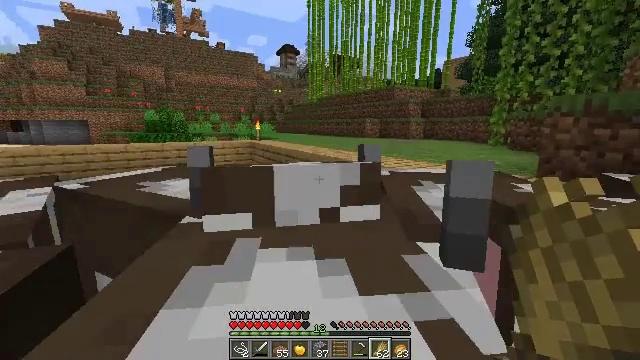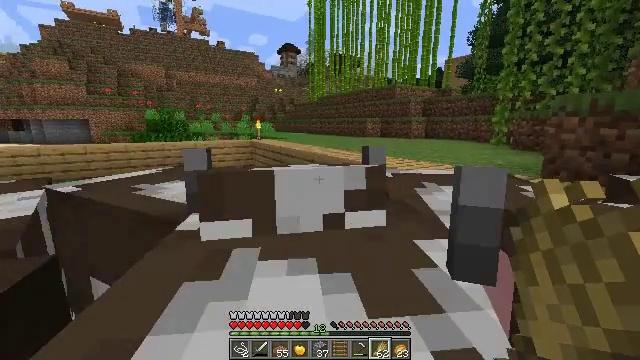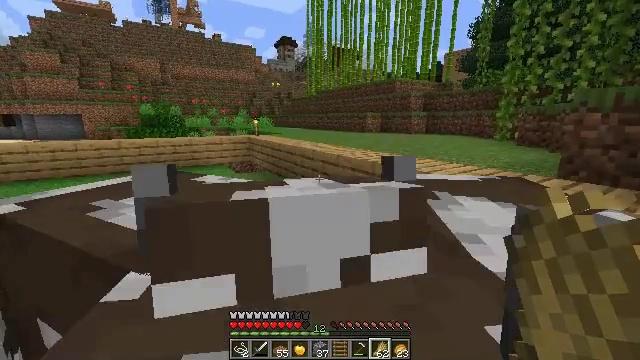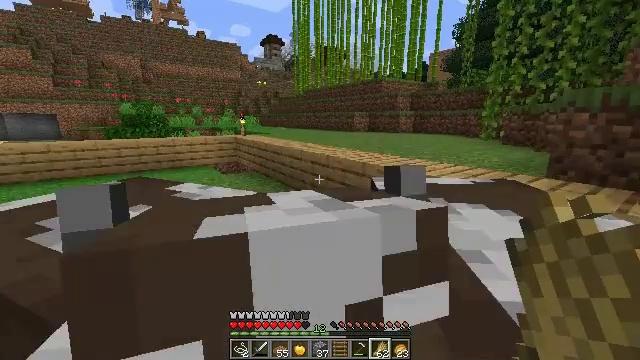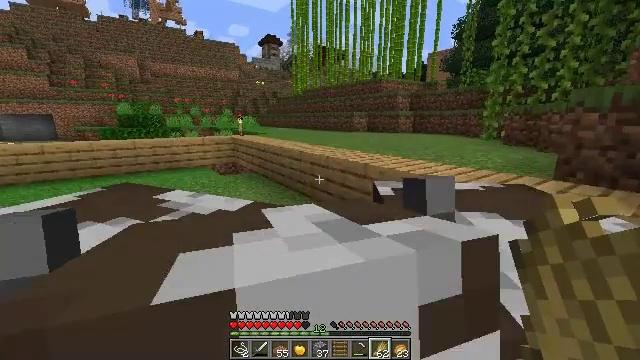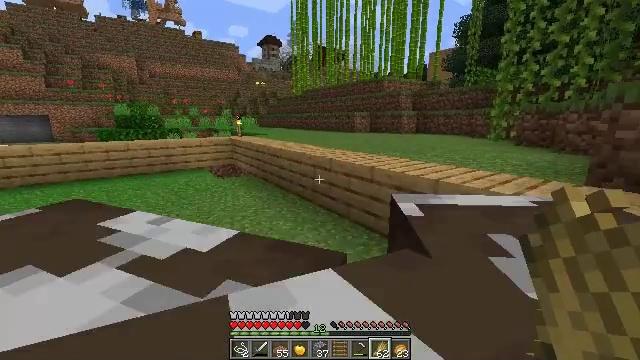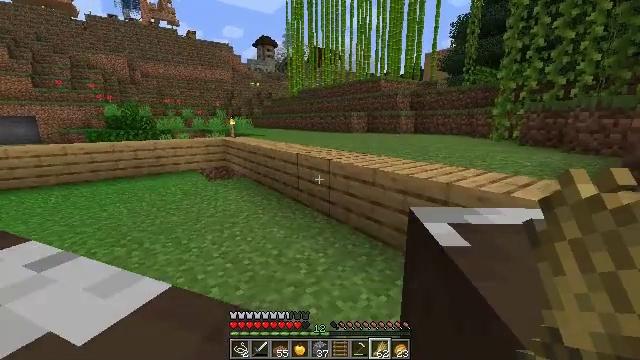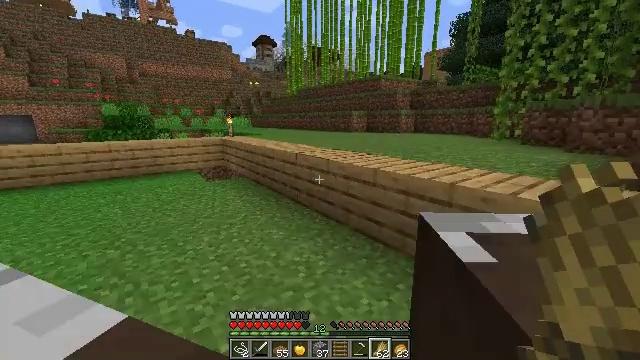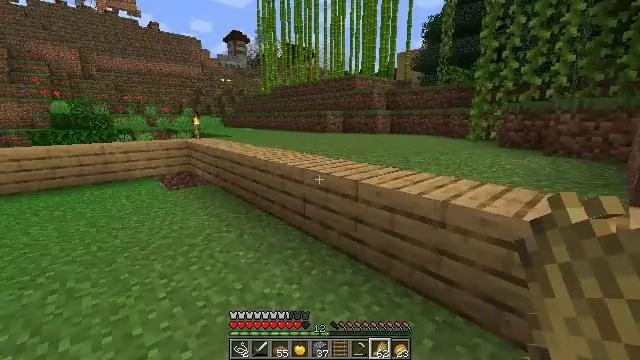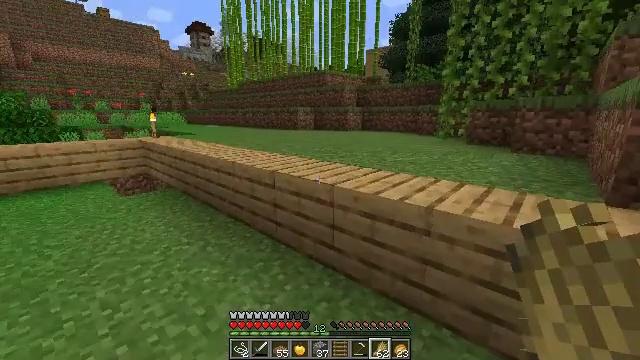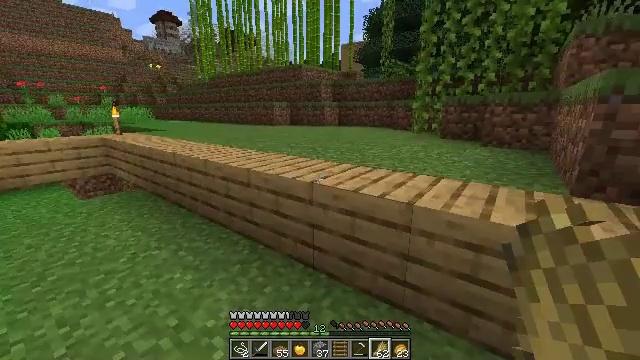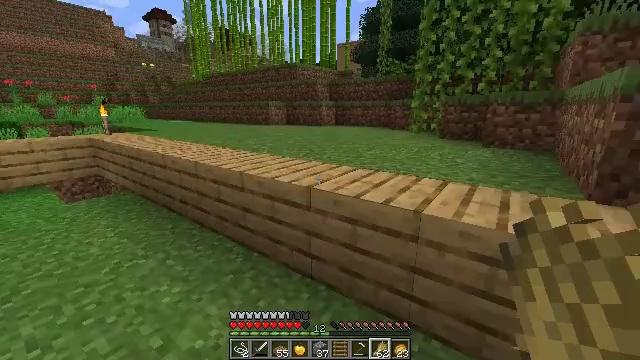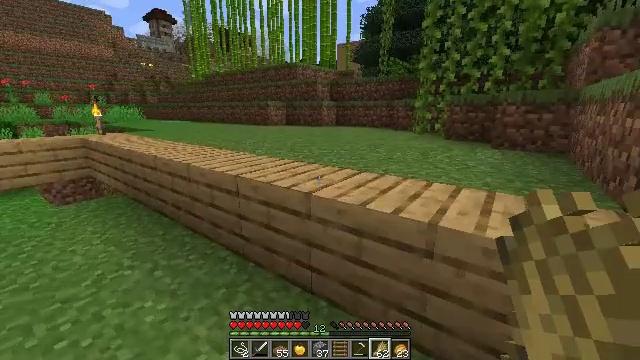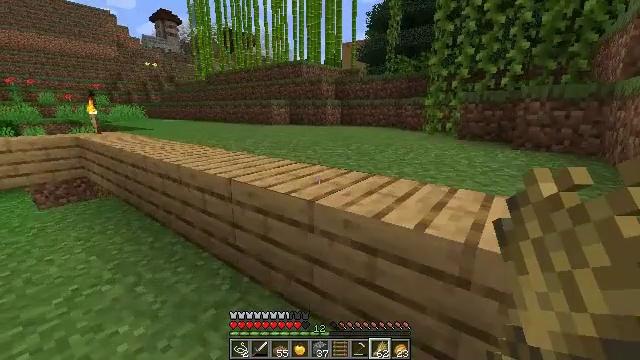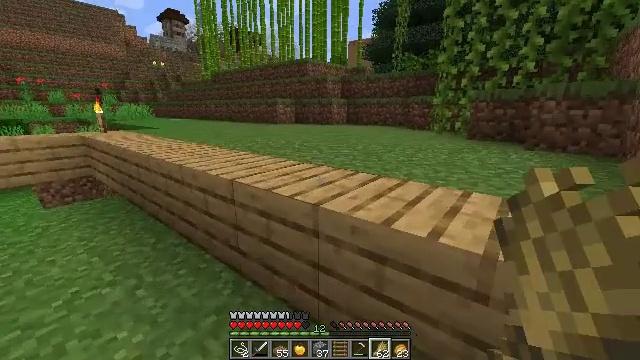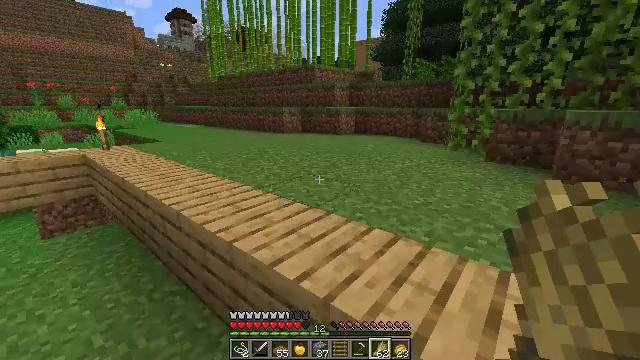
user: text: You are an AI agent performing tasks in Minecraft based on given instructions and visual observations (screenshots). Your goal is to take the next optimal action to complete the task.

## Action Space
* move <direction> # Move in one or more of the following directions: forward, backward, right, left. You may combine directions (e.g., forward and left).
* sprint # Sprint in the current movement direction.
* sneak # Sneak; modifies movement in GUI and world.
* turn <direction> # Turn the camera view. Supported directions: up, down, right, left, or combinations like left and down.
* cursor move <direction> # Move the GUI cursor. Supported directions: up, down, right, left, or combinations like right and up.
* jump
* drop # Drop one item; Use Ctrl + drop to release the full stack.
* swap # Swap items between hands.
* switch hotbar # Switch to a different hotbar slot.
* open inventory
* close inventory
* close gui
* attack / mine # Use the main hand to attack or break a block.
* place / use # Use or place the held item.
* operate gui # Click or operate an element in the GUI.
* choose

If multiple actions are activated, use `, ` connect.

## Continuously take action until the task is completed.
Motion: motion action
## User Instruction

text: Break the jungle trapdoor to collect it.
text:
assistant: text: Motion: move forward
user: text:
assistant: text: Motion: move forward, turn down
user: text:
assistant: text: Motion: move forward, turn right
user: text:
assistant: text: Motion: move forward
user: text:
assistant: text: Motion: move forward
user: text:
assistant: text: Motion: move forward
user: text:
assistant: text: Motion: move forward
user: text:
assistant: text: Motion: move forward, turn right
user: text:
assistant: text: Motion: move forward, turn right
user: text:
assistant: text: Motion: move forward, turn right and down
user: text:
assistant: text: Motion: move forward
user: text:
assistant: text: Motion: move forward
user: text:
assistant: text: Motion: move forward
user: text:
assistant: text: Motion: move forward, turn left
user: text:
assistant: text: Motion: move forward, turn left, jump
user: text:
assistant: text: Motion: move forward, turn left, jump
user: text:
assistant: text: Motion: move forward, turn left, jump
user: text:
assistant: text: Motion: move forward, jump
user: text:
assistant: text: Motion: move forward, turn left, jump
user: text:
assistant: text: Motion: move forward, turn left
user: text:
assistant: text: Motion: move forward
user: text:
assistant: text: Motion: move forward
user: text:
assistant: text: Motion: move forward
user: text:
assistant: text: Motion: move forward
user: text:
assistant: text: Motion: move forward
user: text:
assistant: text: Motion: no_op
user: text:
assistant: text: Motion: no_op
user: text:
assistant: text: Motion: no_op
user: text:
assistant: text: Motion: no_op
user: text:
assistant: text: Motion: no_op